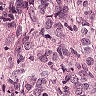
Metastatic tissue present: yes